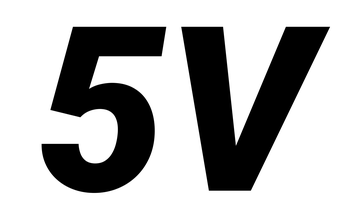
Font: Roboto-Italic_Black_Italic